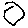
Label: hexagon